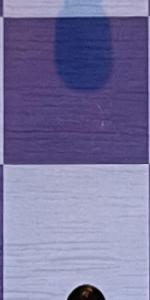
Label: Empty